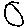
Label: circle